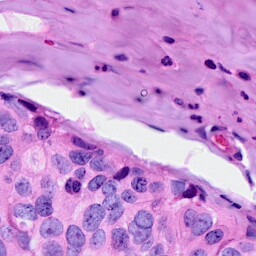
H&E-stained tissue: Breast